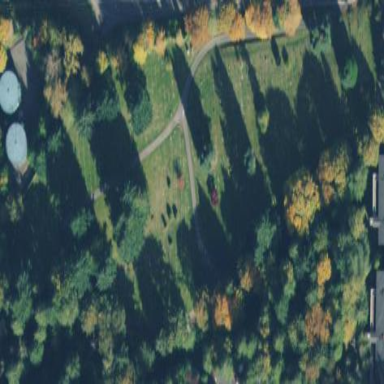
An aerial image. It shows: Graveyard area designated as cemetery.